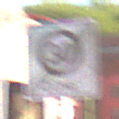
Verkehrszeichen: EndeZone30
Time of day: MorningAfternoon
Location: Outdoor (Special)
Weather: PartlyCloudy
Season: NotSpecified
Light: Natural